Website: apple
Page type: cross-sells
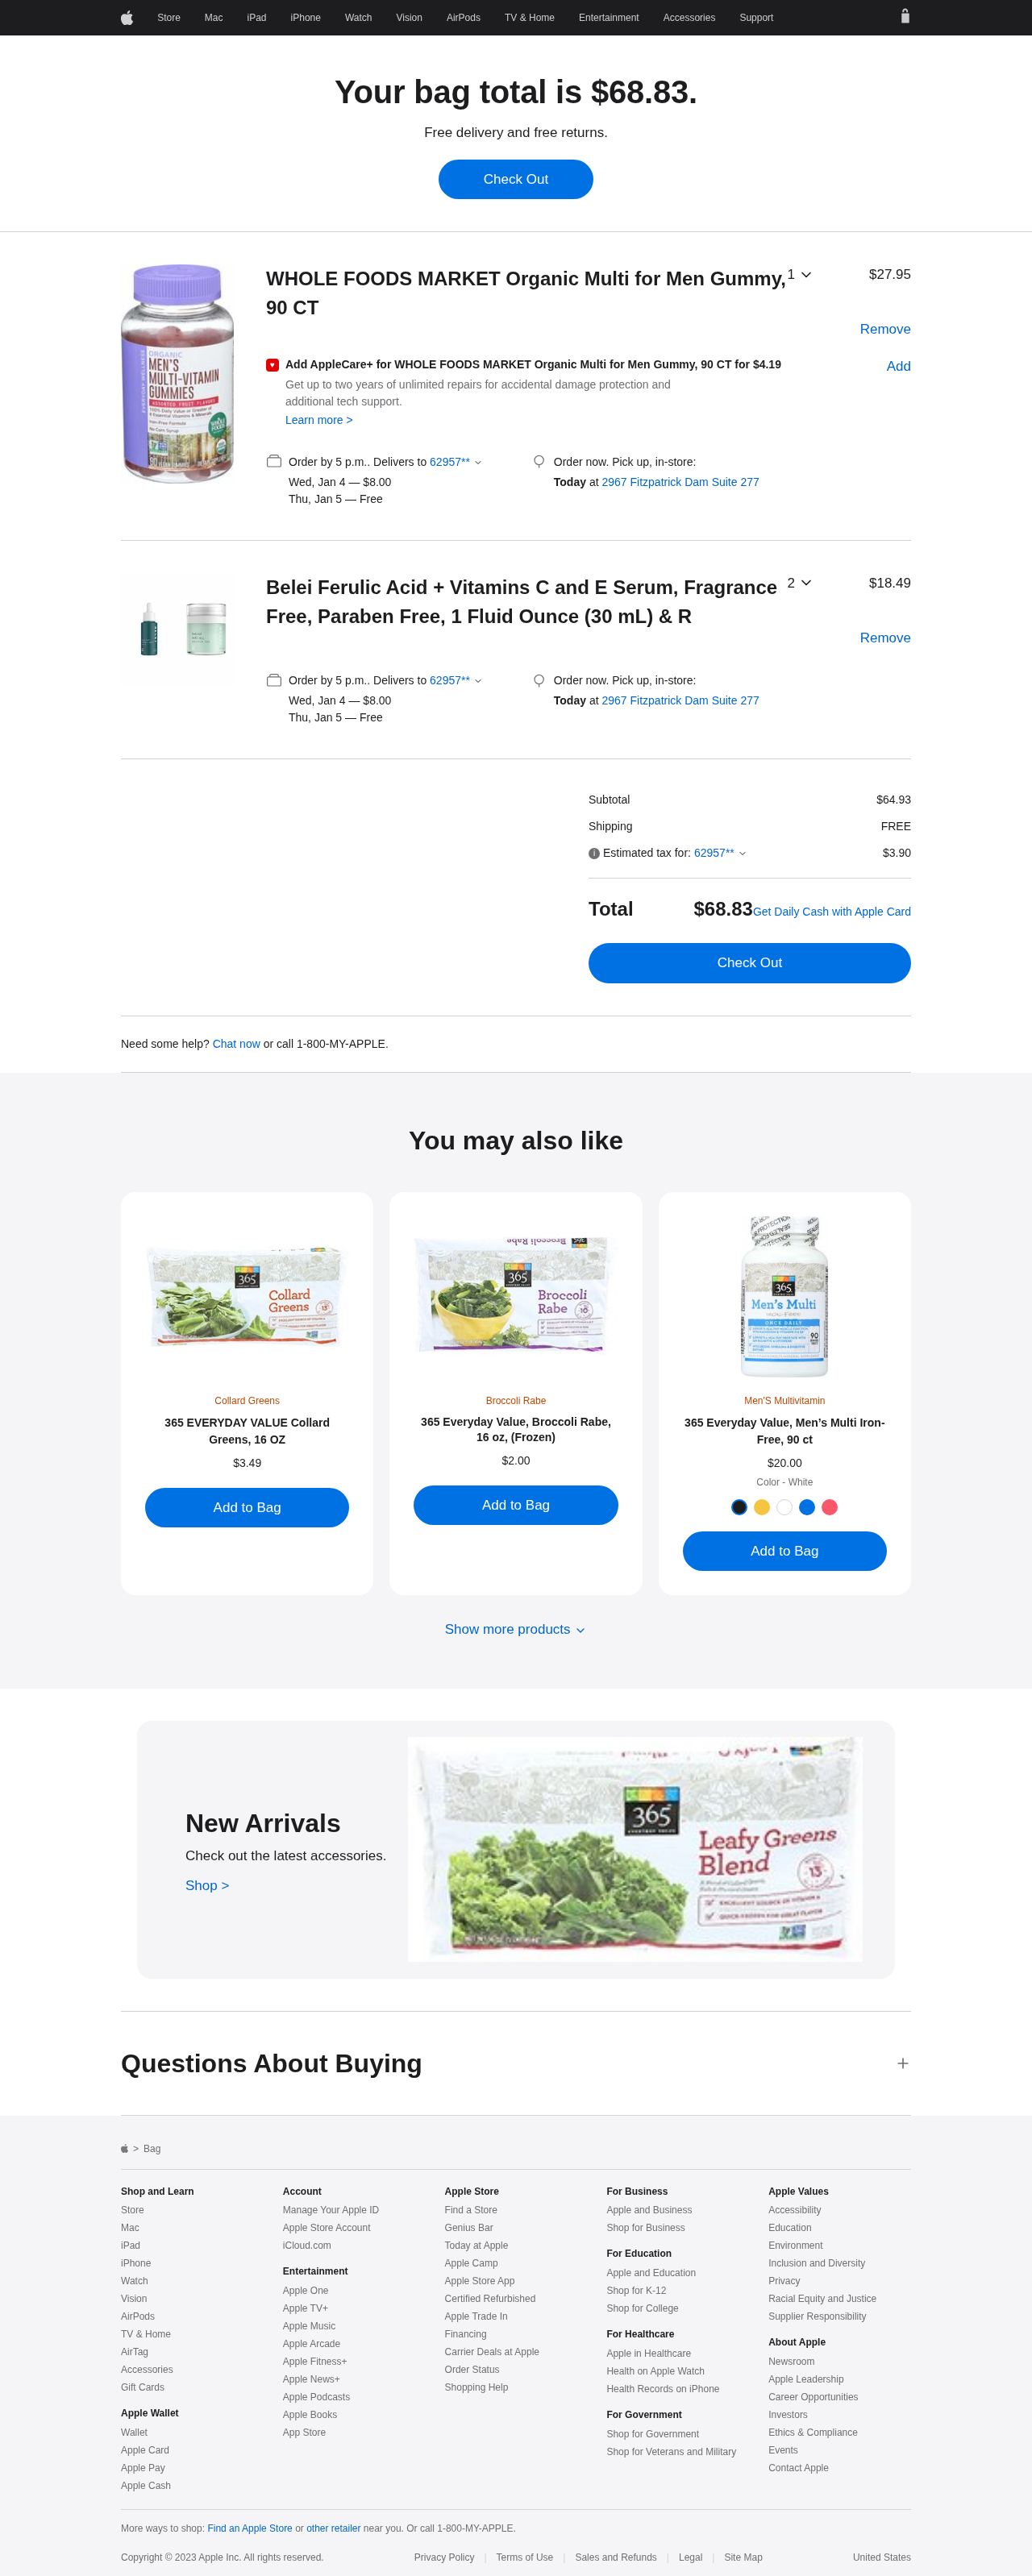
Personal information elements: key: PII_LOCATION1_STREET
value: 2967 Fitzpatrick Dam Suite 277
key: PII_POSTCODE
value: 62957
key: PII_POSTCODE_FULL
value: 62957
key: PII_POSTCODE_NUMERIC
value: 62957
Product elements: key: PRODUCT1_NAME
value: WHOLE FOODS MARKET Organic Multi for Men Gummy, 90 CT
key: PRODUCT1_PRICE
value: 27.95
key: PRODUCT1_QUANTITY
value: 1
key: PRODUCT2_NAME
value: Belei Ferulic Acid + Vitamins C and E Serum, Fragrance Free, Paraben Free, 1 Fluid Ounce (30 mL) & R
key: PRODUCT2_PRICE
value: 18.49
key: PRODUCT2_QUANTITY
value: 2
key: PRODUCT3_ITEM_CATEGORY
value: Collard Greens
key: PRODUCT3_NAME
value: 365 EVERYDAY VALUE Collard Greens, 16 OZ
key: PRODUCT3_PRICE
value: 3.49
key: PRODUCT4_ITEM_CATEGORY
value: Broccoli Rabe
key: PRODUCT4_NAME
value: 365 Everyday Value, Broccoli Rabe, 16 oz, (Frozen)
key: PRODUCT4_PRICE
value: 2
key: PRODUCT5_ITEM_CATEGORY
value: Men'S Multivitamin
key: PRODUCT5_NAME
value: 365 Everyday Value, Men’s Multi Iron-Free, 90 ct
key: PRODUCT5_PRICE
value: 20
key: PRODUCT1_NAME2
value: WHOLE FOODS MARKET Organic Multi for Men Gummy, 90 CT
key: PRODUCT1_APPLECARE_PRICE
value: $4.19
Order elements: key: ORDER_TOTAL
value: $68.83
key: ORDER_DELIVERY_DATE
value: Wed, Jan 4
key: ORDER_DELIVERY_DATE2
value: Thu, Jan 5
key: ORDER_DELIVERY_DATE3
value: Wed, Jan 4
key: ORDER_DELIVERY_DATE4
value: Thu, Jan 5
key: ORDER_SUBTOTAL
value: $64.93
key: ORDER_SHIPPING_COST
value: FREE
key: ORDER_TAX
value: $3.90
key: ORDER_TOTAL2
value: $68.83